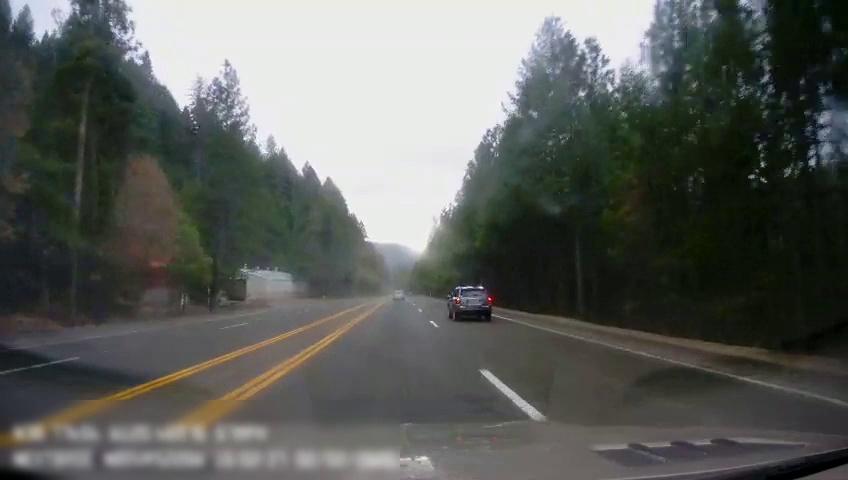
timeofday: Day
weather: Cloudy
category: Drivable Space
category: Vehicles | Car
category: Vehicles | Car
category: Lanes | Alternate Lane
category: Lanes | Alternate Lane
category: Lanes | Alternate Lane
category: Lanes | Current Lane
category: Lanes | Current Lane
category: Lanes | Alternate Lane